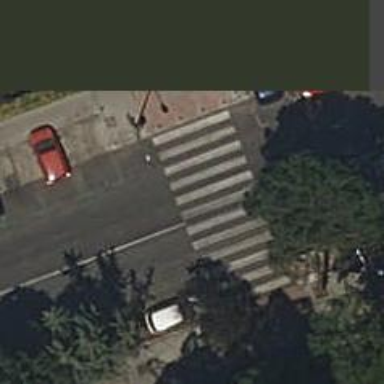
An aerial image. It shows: Marked road crossing.